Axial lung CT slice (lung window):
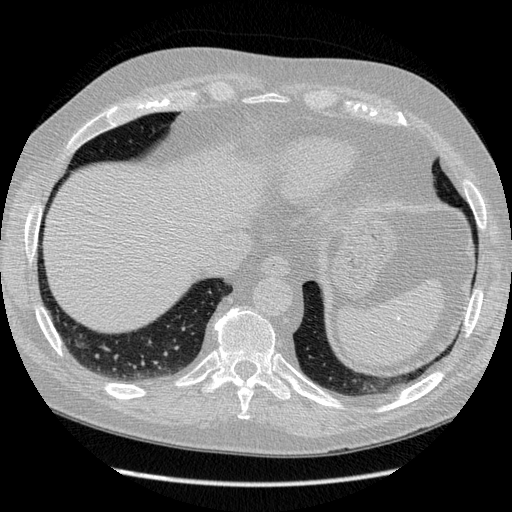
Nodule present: no